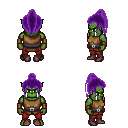
a pixel art fantasy rpg character, male body template, orc, green skin, leather chest armor, red pants, purple long topknot hairstyle, leather bracers, maroon shoes, four views (front, back, left, right), 2x2 character sprite sheet, small pixel art, hard edges, no anti-aliasing